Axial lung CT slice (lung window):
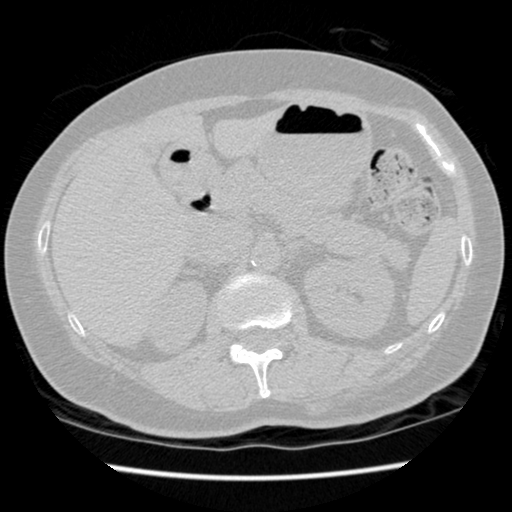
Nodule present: no